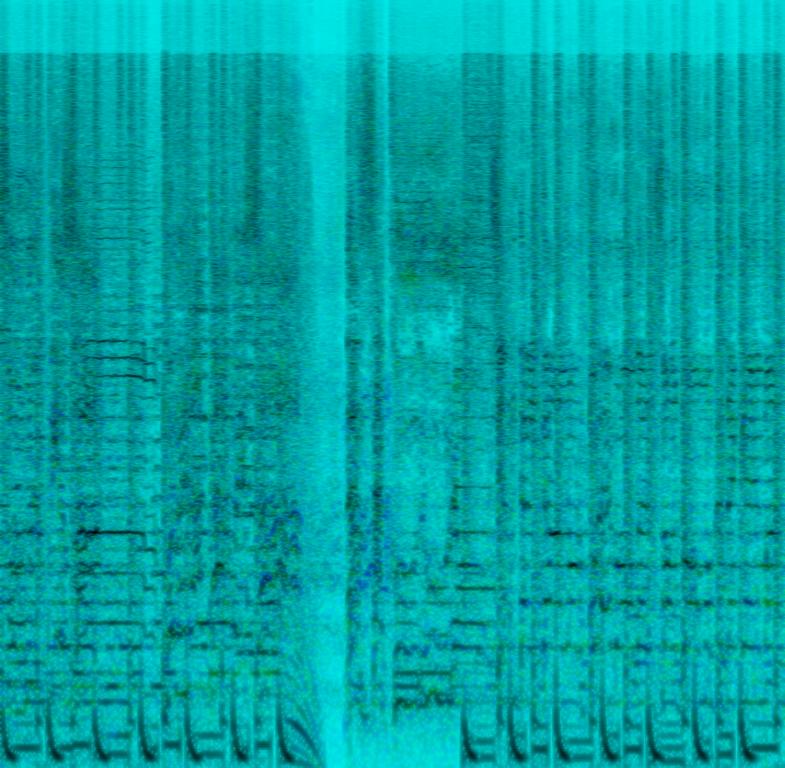
A male vocalist sings this upbeat Latin pop song. The tempo is fast with infectious drumming, groovy bass line,electric guitar, keyboard harmony, acoustic guitar, shakers,synthesiser arrangement and digital drumming. The song is youthful , energetic,enthusiastic, animated,fervent, pulsating, electrifying ,exciting,and buoyant. This song is a Latin Urbano.